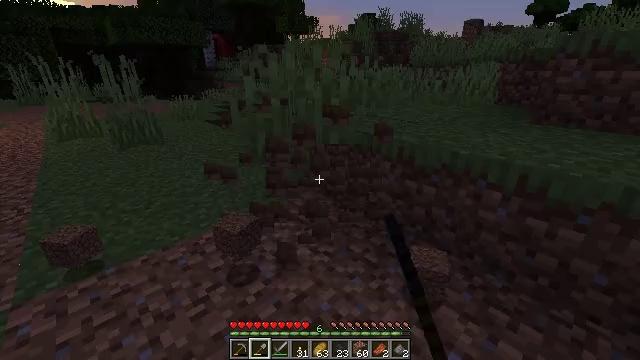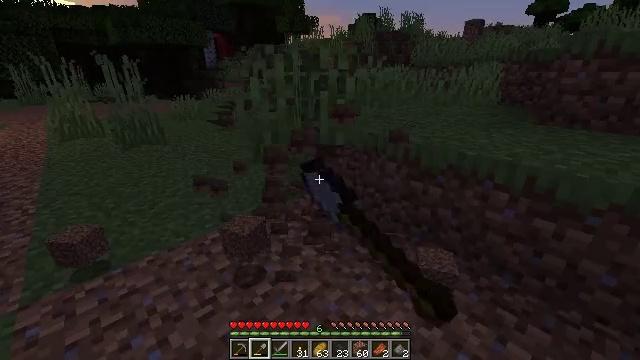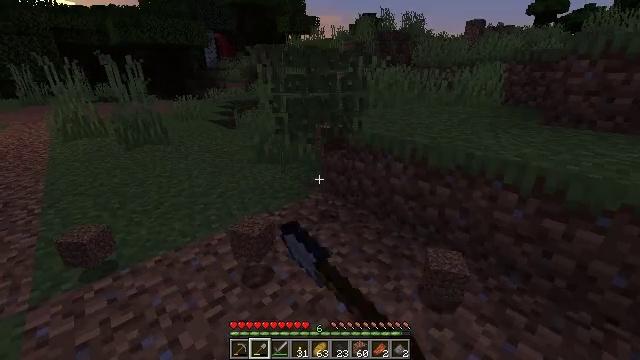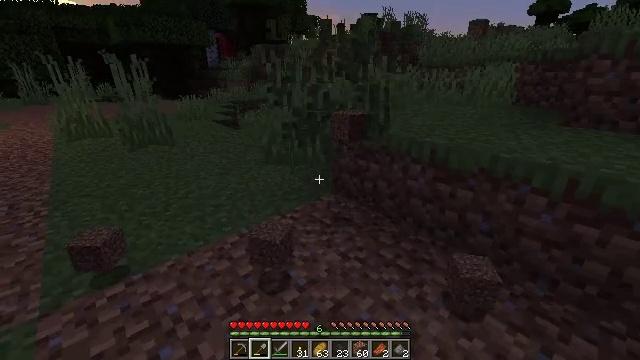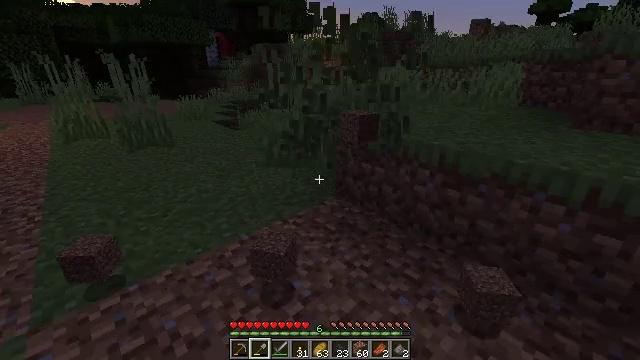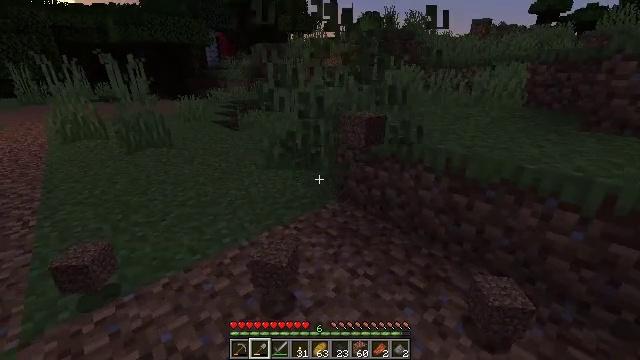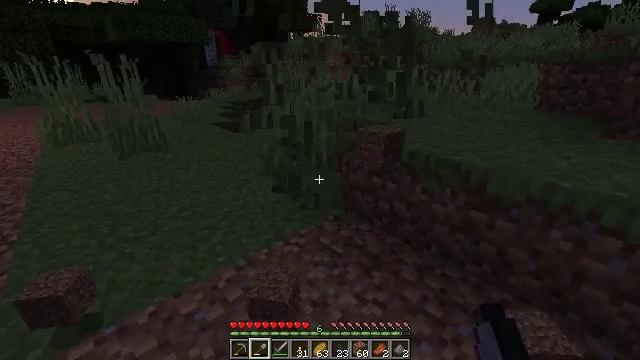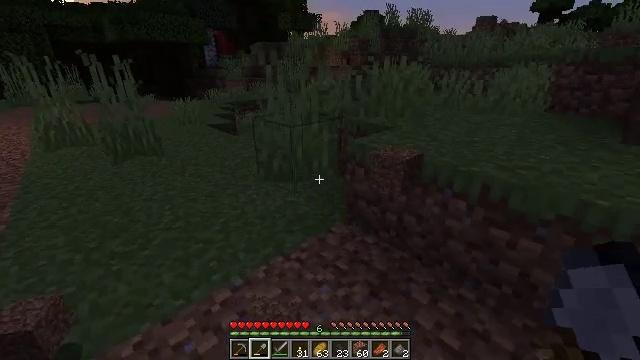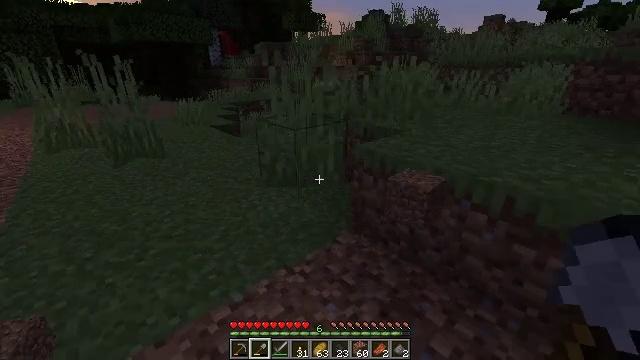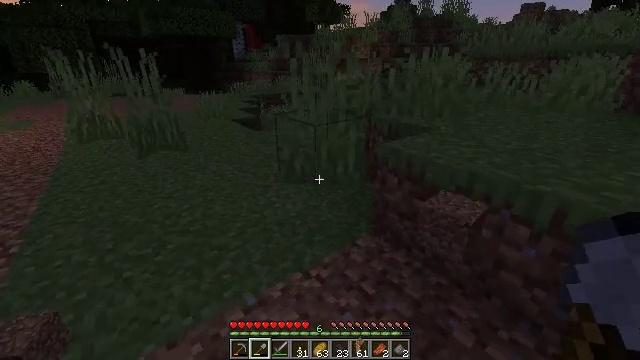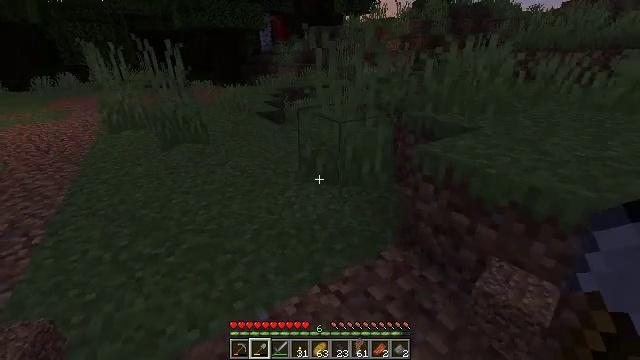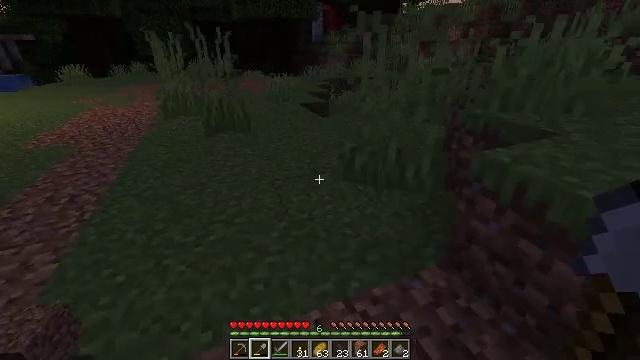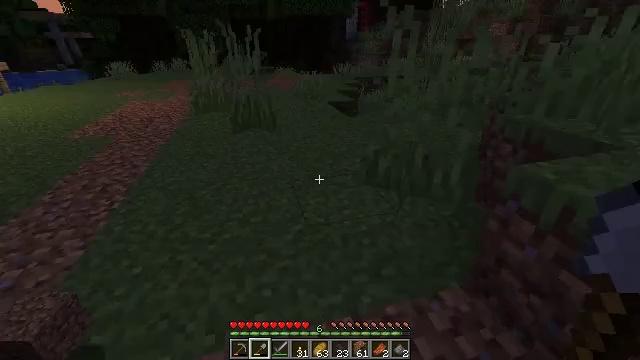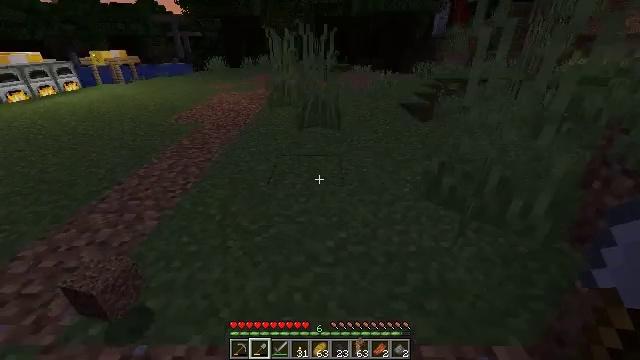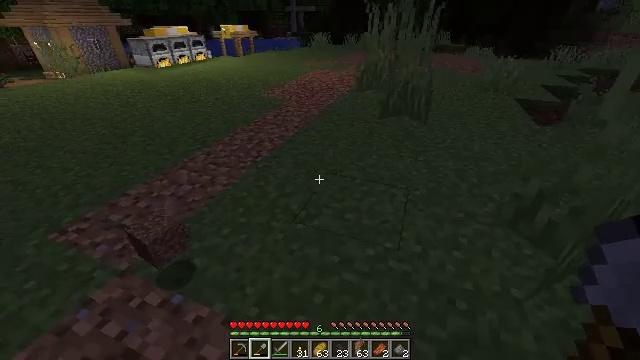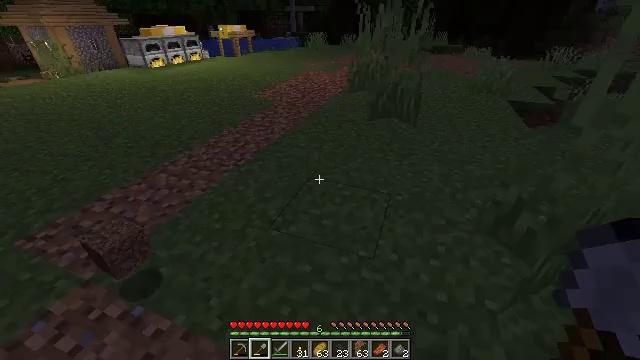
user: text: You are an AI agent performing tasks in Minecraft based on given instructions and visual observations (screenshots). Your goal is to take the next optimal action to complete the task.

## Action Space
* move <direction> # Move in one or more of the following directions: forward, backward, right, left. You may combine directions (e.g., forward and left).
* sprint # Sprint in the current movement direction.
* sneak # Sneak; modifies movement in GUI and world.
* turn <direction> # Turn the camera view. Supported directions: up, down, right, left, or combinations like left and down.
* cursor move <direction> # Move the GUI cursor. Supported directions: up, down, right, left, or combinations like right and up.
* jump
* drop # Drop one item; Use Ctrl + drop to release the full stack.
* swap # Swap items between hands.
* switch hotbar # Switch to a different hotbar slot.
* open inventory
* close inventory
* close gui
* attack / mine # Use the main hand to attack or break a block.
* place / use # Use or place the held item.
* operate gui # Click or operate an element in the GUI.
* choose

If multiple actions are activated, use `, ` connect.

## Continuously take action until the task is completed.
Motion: motion action
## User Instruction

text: Remove the tall grass to clear the area.
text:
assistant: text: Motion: move left, attack / mine
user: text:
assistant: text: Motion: move left
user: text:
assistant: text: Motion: move forward
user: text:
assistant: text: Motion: move forward
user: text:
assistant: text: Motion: move forward
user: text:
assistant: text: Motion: move forward
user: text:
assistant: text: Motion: move forward
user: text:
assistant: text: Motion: move forward
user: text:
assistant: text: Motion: move forward, turn left and down
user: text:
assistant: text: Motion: move forward, turn left and down
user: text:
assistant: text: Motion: move forward and move right, turn left and down
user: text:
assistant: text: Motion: move forward and move right, turn left
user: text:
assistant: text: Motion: move forward and move right, turn left
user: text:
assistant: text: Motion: move forward and move right, turn left and down
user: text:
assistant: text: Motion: move right
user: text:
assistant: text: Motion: no_op
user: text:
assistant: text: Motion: no_op
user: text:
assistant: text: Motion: move forward
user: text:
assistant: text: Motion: move forward, turn right and up
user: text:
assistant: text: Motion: move forward, turn right and up
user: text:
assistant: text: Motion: move forward, turn right
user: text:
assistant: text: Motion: turn right and down, attack / mine
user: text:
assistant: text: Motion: attack / mine
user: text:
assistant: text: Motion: attack / mine
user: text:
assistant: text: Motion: attack / mine
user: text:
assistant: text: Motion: turn down
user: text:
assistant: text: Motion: turn down
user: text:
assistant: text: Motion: no_op
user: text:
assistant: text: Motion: turn left
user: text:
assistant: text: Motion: turn left